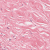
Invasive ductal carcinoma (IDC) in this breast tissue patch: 0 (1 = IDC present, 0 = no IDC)